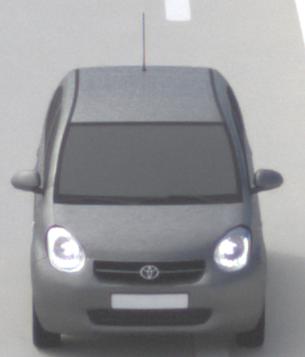
Make: Toyota
Model: Passo
Detailed model: Toyota Passo X Yururi
Model produced from: 2010
Model produced until: 2016
Doors: 5
Color: gray
Road condition: dry road
Daytime: midday
Contrast: medium contrast